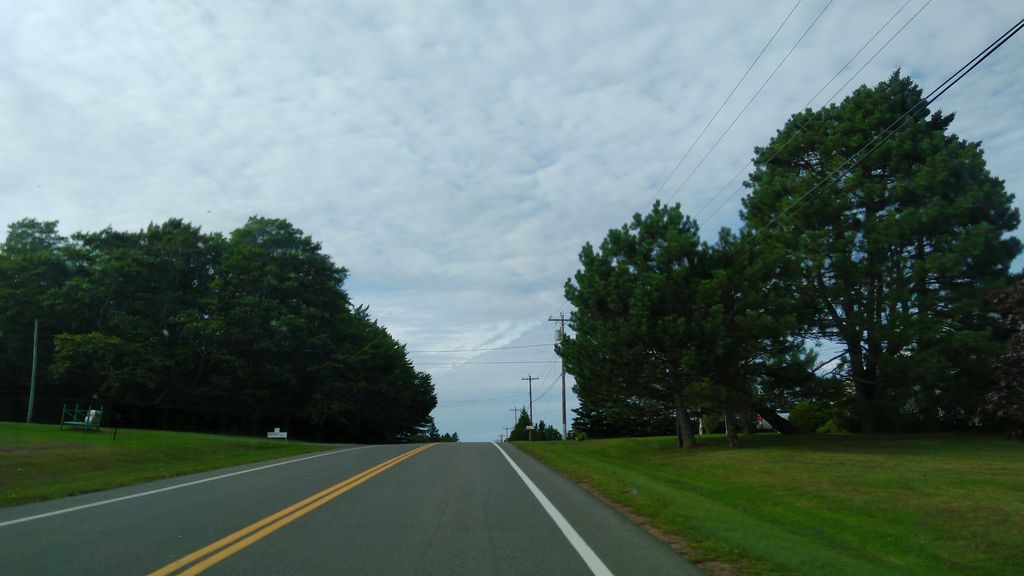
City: charlottetown